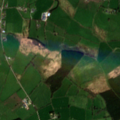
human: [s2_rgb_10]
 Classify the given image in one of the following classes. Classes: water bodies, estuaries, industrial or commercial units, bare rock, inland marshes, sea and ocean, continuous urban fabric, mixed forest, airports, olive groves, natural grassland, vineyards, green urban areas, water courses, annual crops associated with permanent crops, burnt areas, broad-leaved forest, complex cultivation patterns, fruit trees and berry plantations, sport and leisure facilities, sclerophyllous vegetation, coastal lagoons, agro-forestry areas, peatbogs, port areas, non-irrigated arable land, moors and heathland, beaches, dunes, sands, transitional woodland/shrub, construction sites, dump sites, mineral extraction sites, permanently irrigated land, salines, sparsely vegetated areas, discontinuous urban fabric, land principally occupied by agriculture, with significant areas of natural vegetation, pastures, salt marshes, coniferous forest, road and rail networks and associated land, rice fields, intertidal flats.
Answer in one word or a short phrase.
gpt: pastures, land principally occupied by agriculture, with significant areas of natural vegetation, coniferous forest